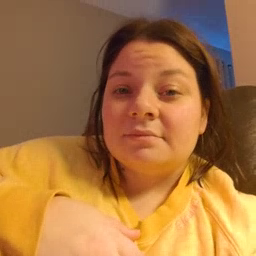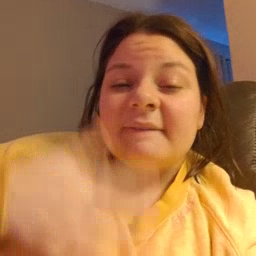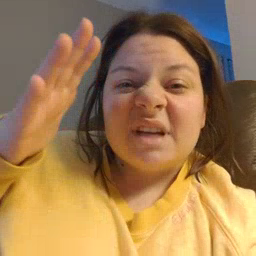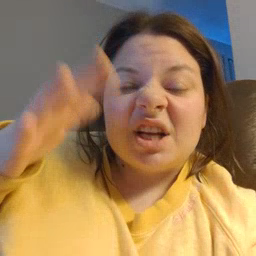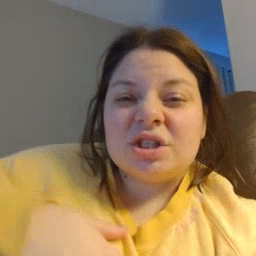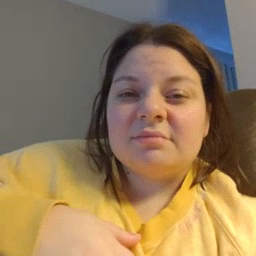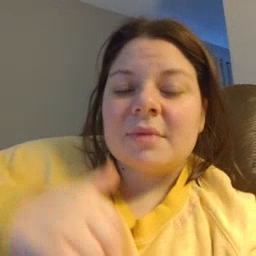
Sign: finish